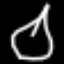
Label: leaf